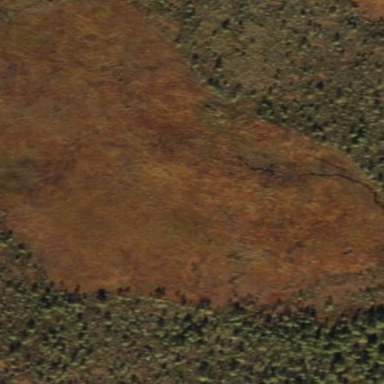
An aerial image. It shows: Bog wetland area.